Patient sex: M
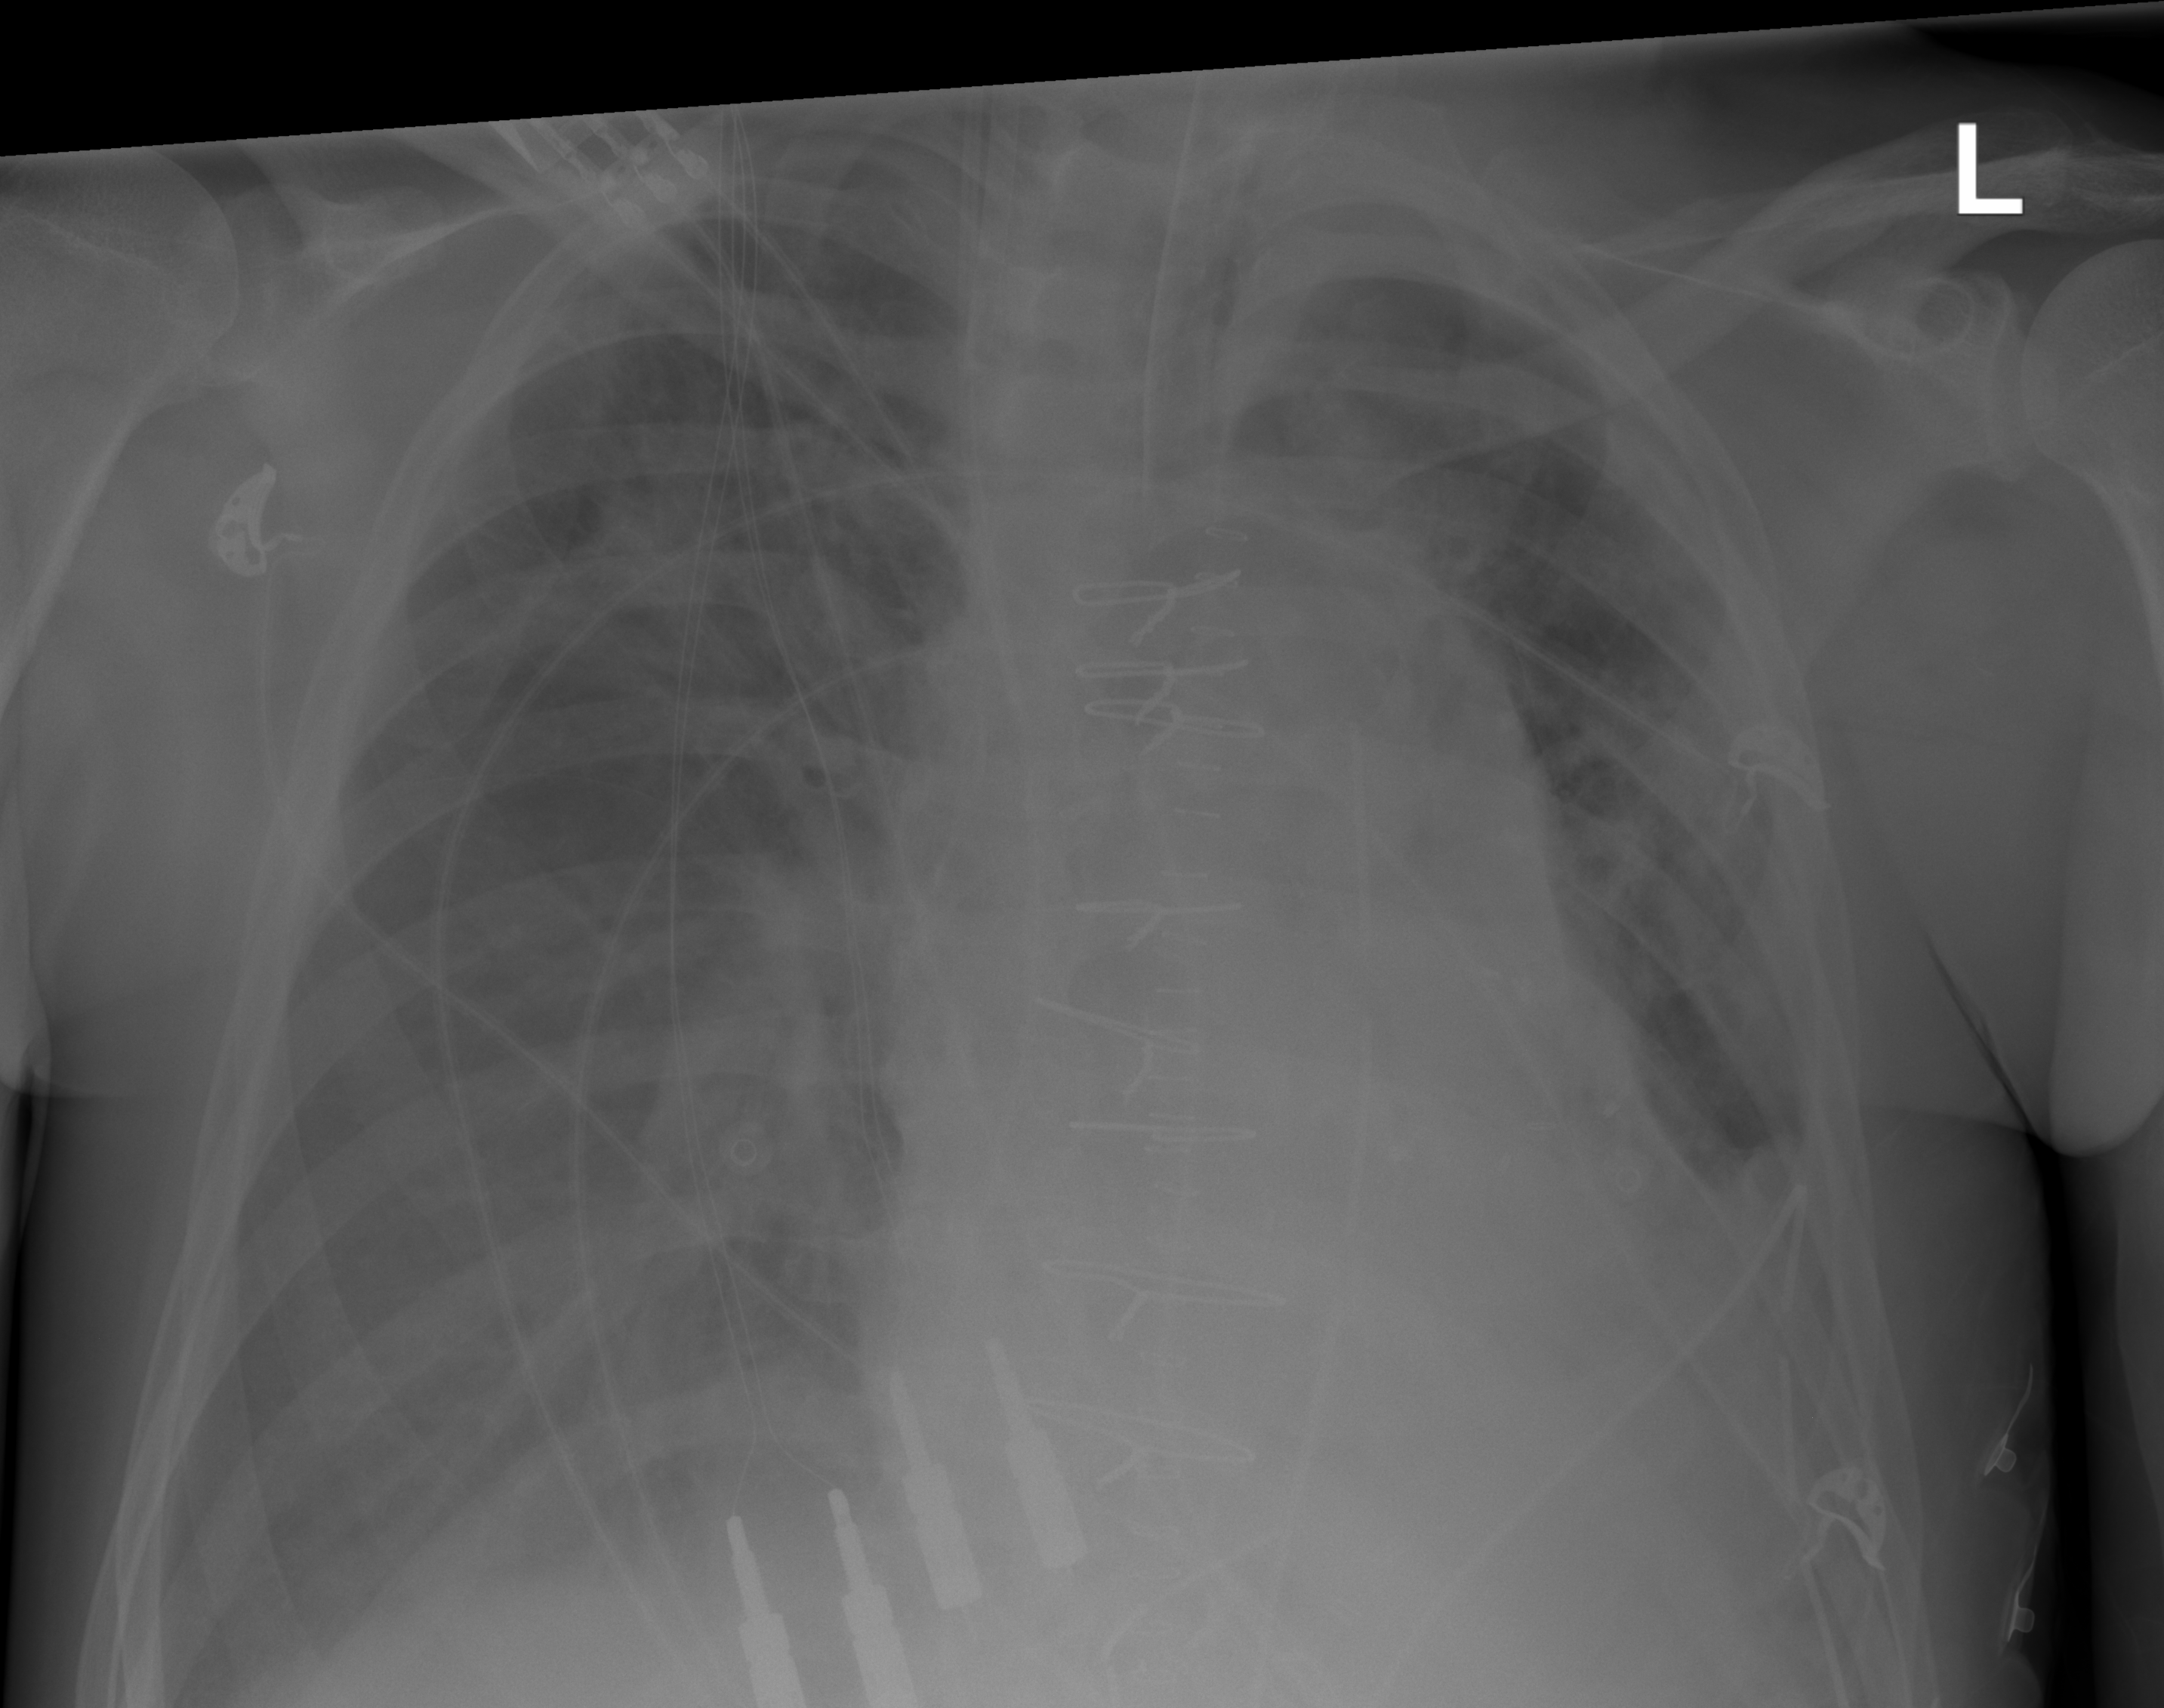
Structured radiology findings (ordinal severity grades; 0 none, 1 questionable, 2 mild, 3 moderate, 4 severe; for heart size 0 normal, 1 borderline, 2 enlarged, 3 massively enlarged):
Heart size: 1
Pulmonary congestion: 3
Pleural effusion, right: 2
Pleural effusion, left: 2
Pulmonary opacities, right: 2
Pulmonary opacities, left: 2
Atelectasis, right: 0
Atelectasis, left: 2